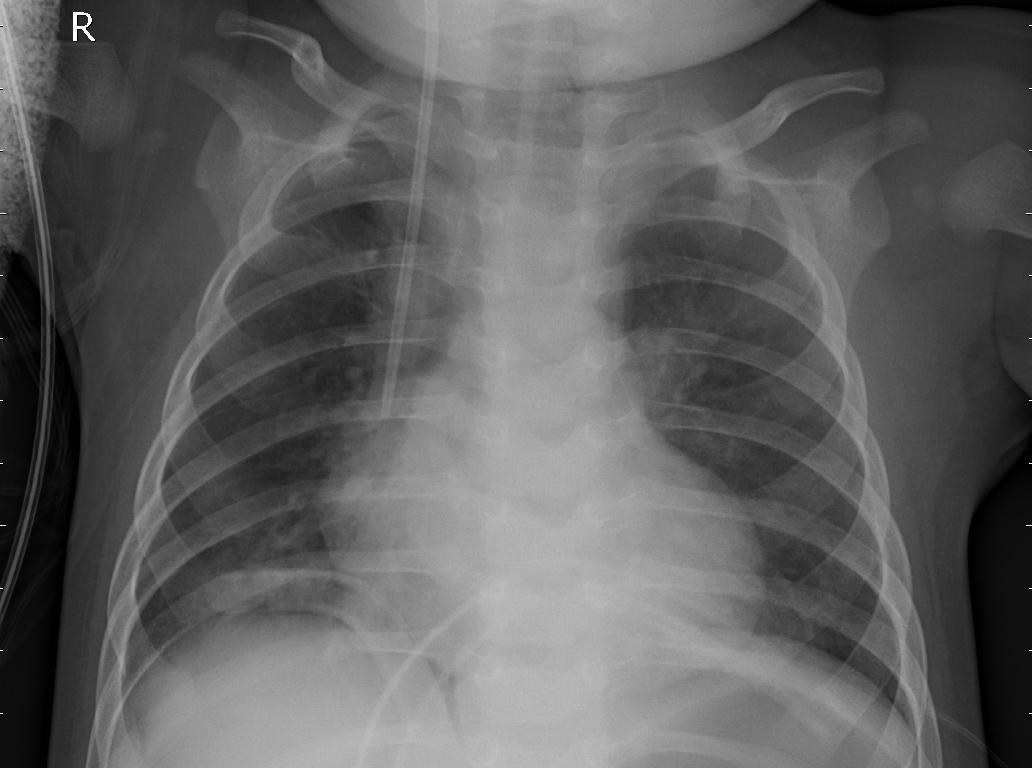
Diagnosis: PNEUMONIA